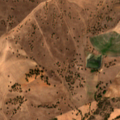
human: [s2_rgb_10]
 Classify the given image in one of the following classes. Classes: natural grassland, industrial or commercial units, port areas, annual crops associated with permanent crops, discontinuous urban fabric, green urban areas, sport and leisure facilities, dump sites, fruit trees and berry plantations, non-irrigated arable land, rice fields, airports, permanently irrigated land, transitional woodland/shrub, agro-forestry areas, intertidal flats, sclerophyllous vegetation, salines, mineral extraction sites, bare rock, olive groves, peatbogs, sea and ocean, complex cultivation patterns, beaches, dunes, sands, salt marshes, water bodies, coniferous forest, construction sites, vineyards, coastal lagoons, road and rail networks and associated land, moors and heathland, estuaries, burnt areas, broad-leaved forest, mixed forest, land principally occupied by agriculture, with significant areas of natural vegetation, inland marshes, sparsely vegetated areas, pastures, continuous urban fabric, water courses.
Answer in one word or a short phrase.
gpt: non-irrigated arable land, pastures, agro-forestry areas, broad-leaved forest, transitional woodland/shrub